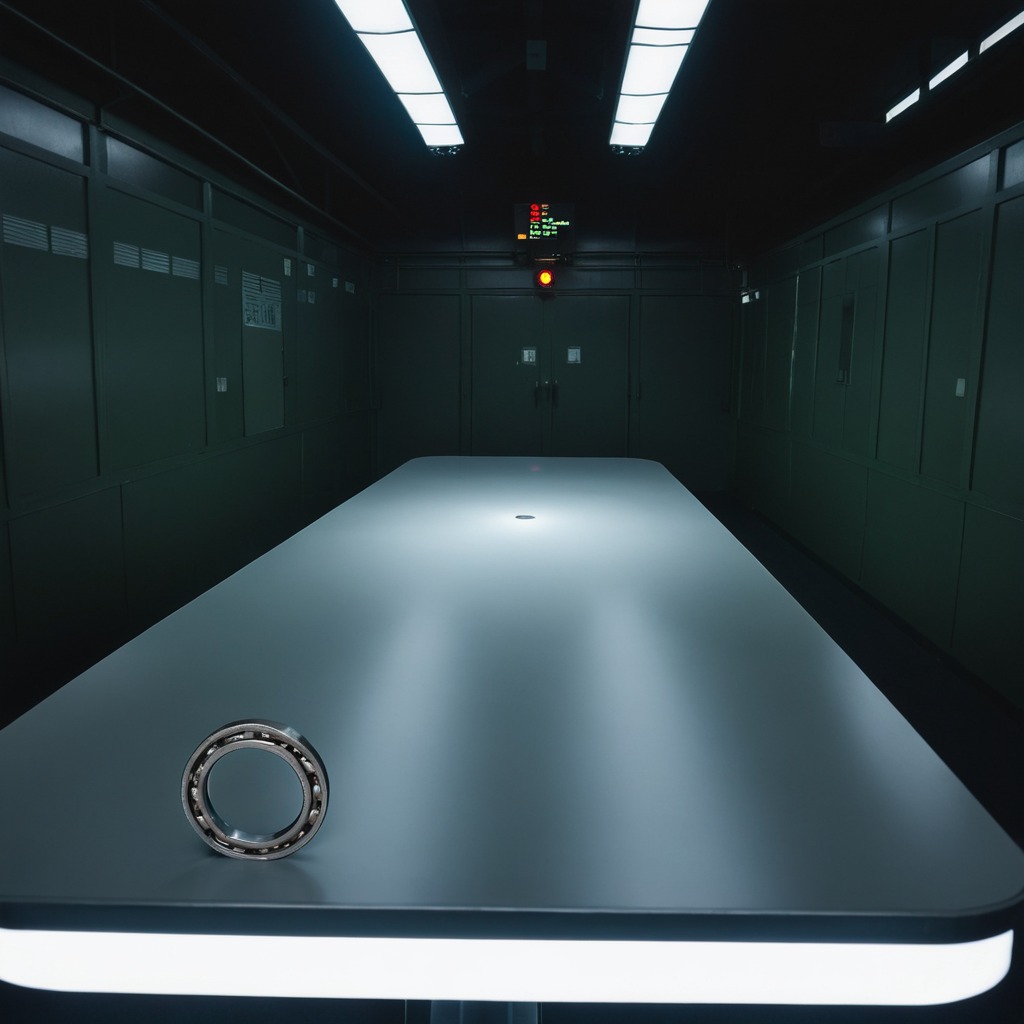
A metal ball bearing is lying on a clean empty table in a railway signal maintenance room lit by harsh overhead fluorescents.